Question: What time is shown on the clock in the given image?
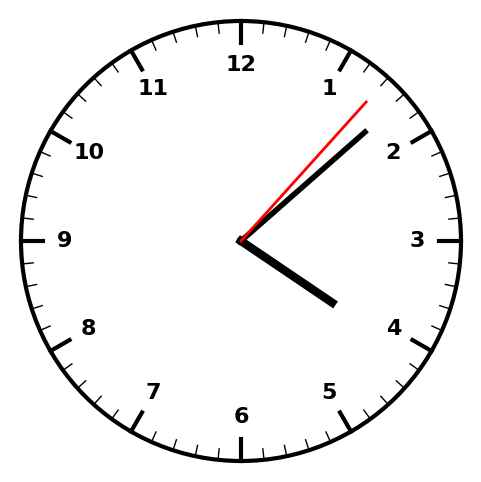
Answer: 04:08:07